Interaction volume radius: 5 \u00c5
Interaction volume height: 10 \u00c5
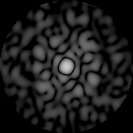
Disorder parameter: 0.7763